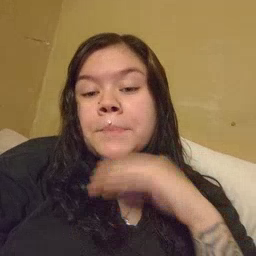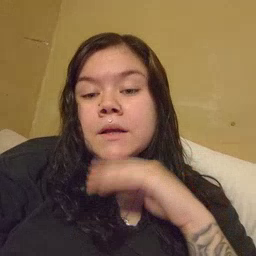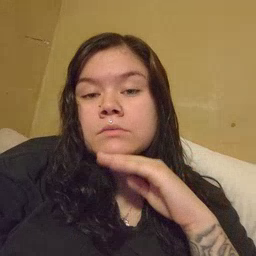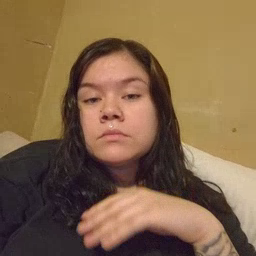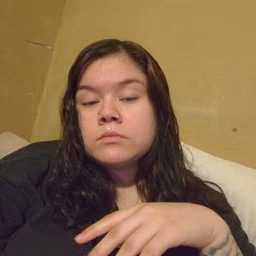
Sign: pig